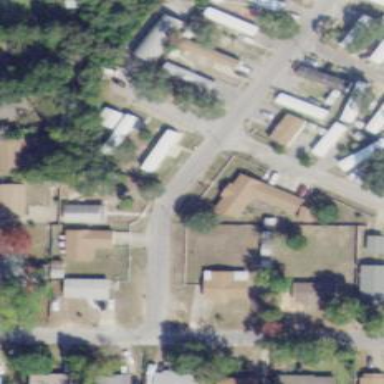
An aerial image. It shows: Residential area designated as trailer park.